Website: ulta-beauty
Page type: address-validator
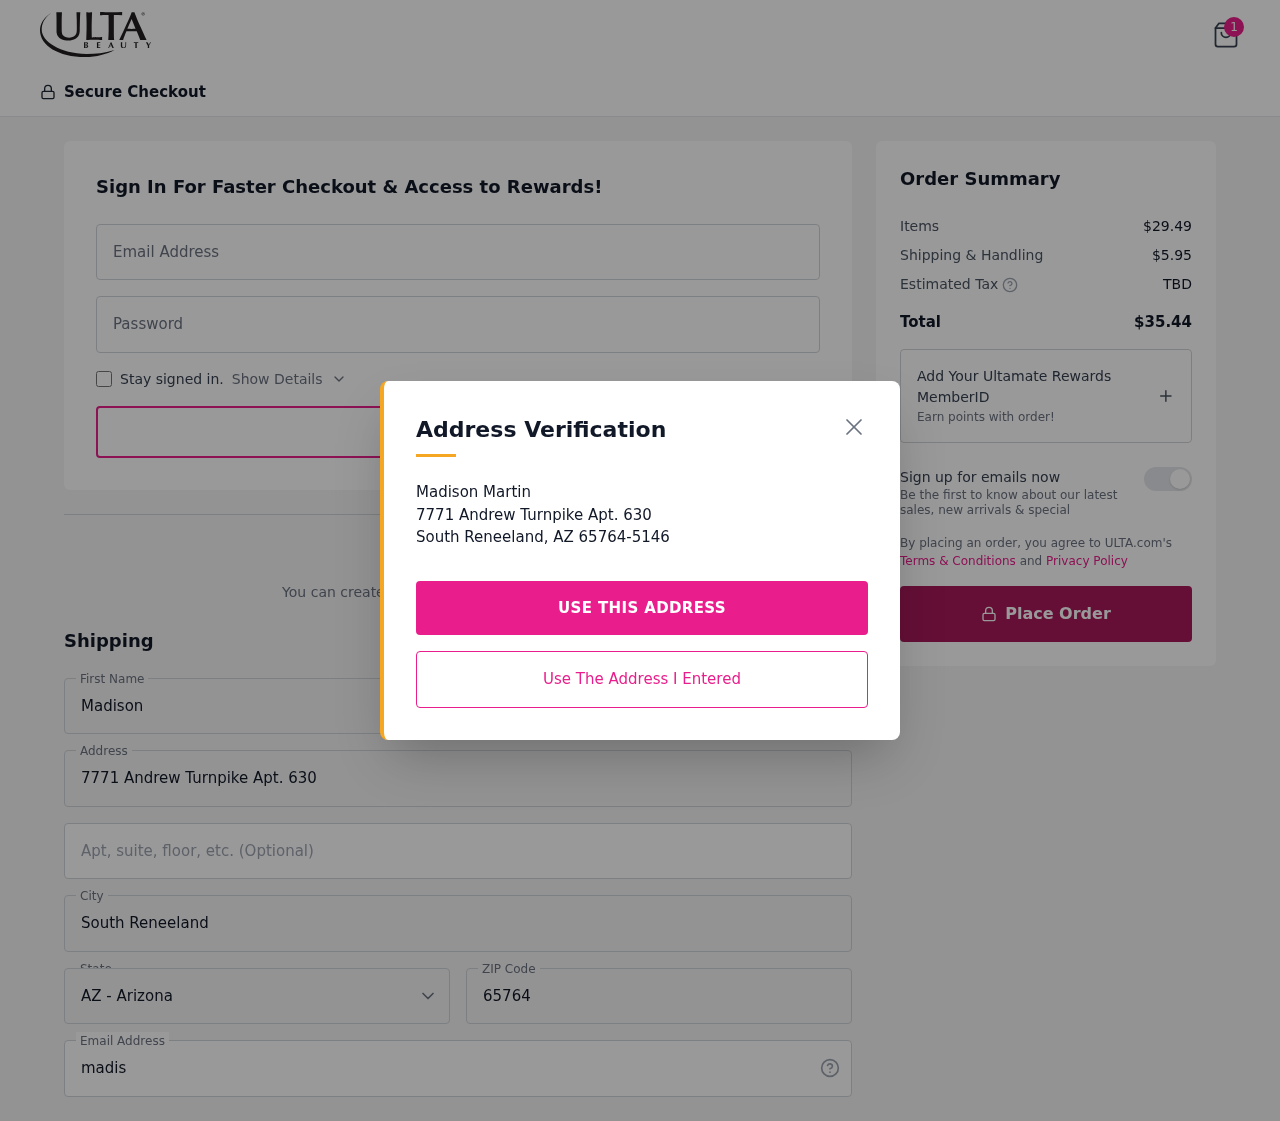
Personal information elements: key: PII_CITY
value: South Reneeland
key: PII_EMAIL
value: madisonmartin@yahoo.com
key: PII_FIRSTNAME
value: Madison
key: PII_LASTNAME
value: Martin
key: PII_POSTCODE
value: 65764
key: PII_STATE_ABBR
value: AZ
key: PII_STREET
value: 7771 Andrew Turnpike Apt. 630
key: PII_STREET2
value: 7771 Andrew Turnpike Apt. 630
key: PII_FULLNAME2
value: Madison Martin
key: PII_CITY2
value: South Reneeland
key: PII_STATE_ABBR2
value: AZ
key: PII_POSTCODE_FULL
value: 65764
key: PII_POSTCODE_EXT
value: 5146
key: PII_POSTCODE_NUMERIC
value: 65764
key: PII_POSTCODE_EXT_NUMERIC
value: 5146
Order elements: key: ORDER_NUM_ITEMS
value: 1
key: ORDER_SUBTOTAL
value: $29.49
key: ORDER_SHIPPING_COST
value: $5.95
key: ORDER_TOTAL
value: $35.44